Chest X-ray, PA view. Patient: 53 years old, sex F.
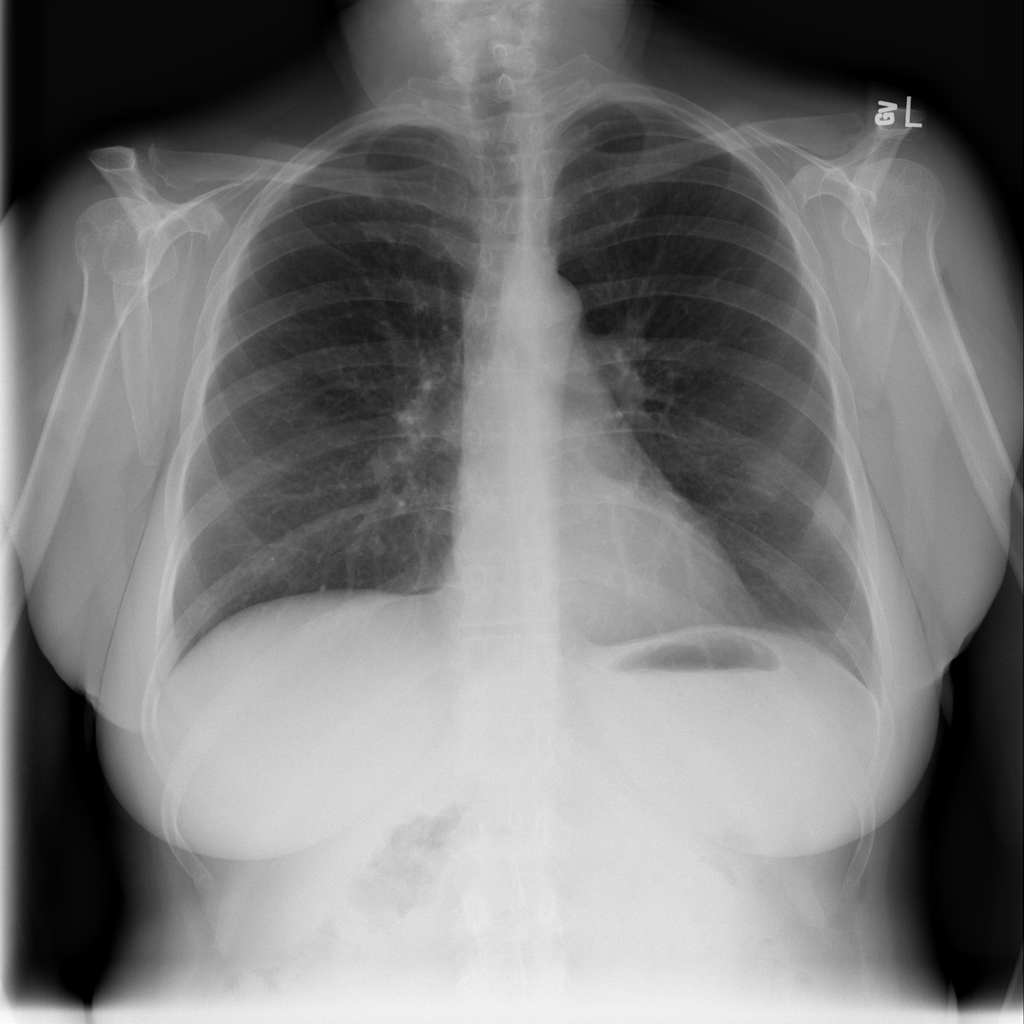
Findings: No Finding